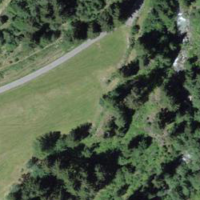
EUNIS habitat code: 43
Species observed at this site:
Laserpitium latifolium
Silene nutans
Vincetoxicum hirundinaria